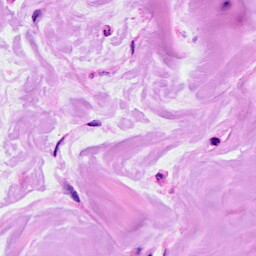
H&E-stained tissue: Breast